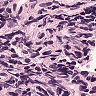
Metastatic tissue present: no